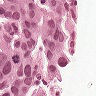
Metastatic tissue present: yes